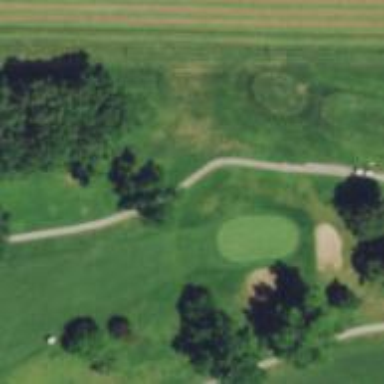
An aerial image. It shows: Pathway for golfing.